Question: I have Team Explorer for Visual Studio 2012 installed, which lets me then access files stored on my employer's TFS server. I mainly use it to check out files, modify them in a non-VS tool, then upload the changed versions to TFS. In the Team Explorer window, there's a Source Control Explorer window/tab that has its own toolbar separate from the main Team Explorer window's toolbar:

I want to customize this toolbar, to add a button. But I can't find anything that matches it under TOOLS-> Customize-> Commands-> Toolbar. Googling gets me unrelated results.
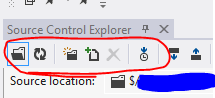
Answer: AFAIK you can't. That window is just a helpful manager - so you have open, synchronize, create folder, add file, delete, etc - which is what the window is for. What would you want to add there?